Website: lowes
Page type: cart
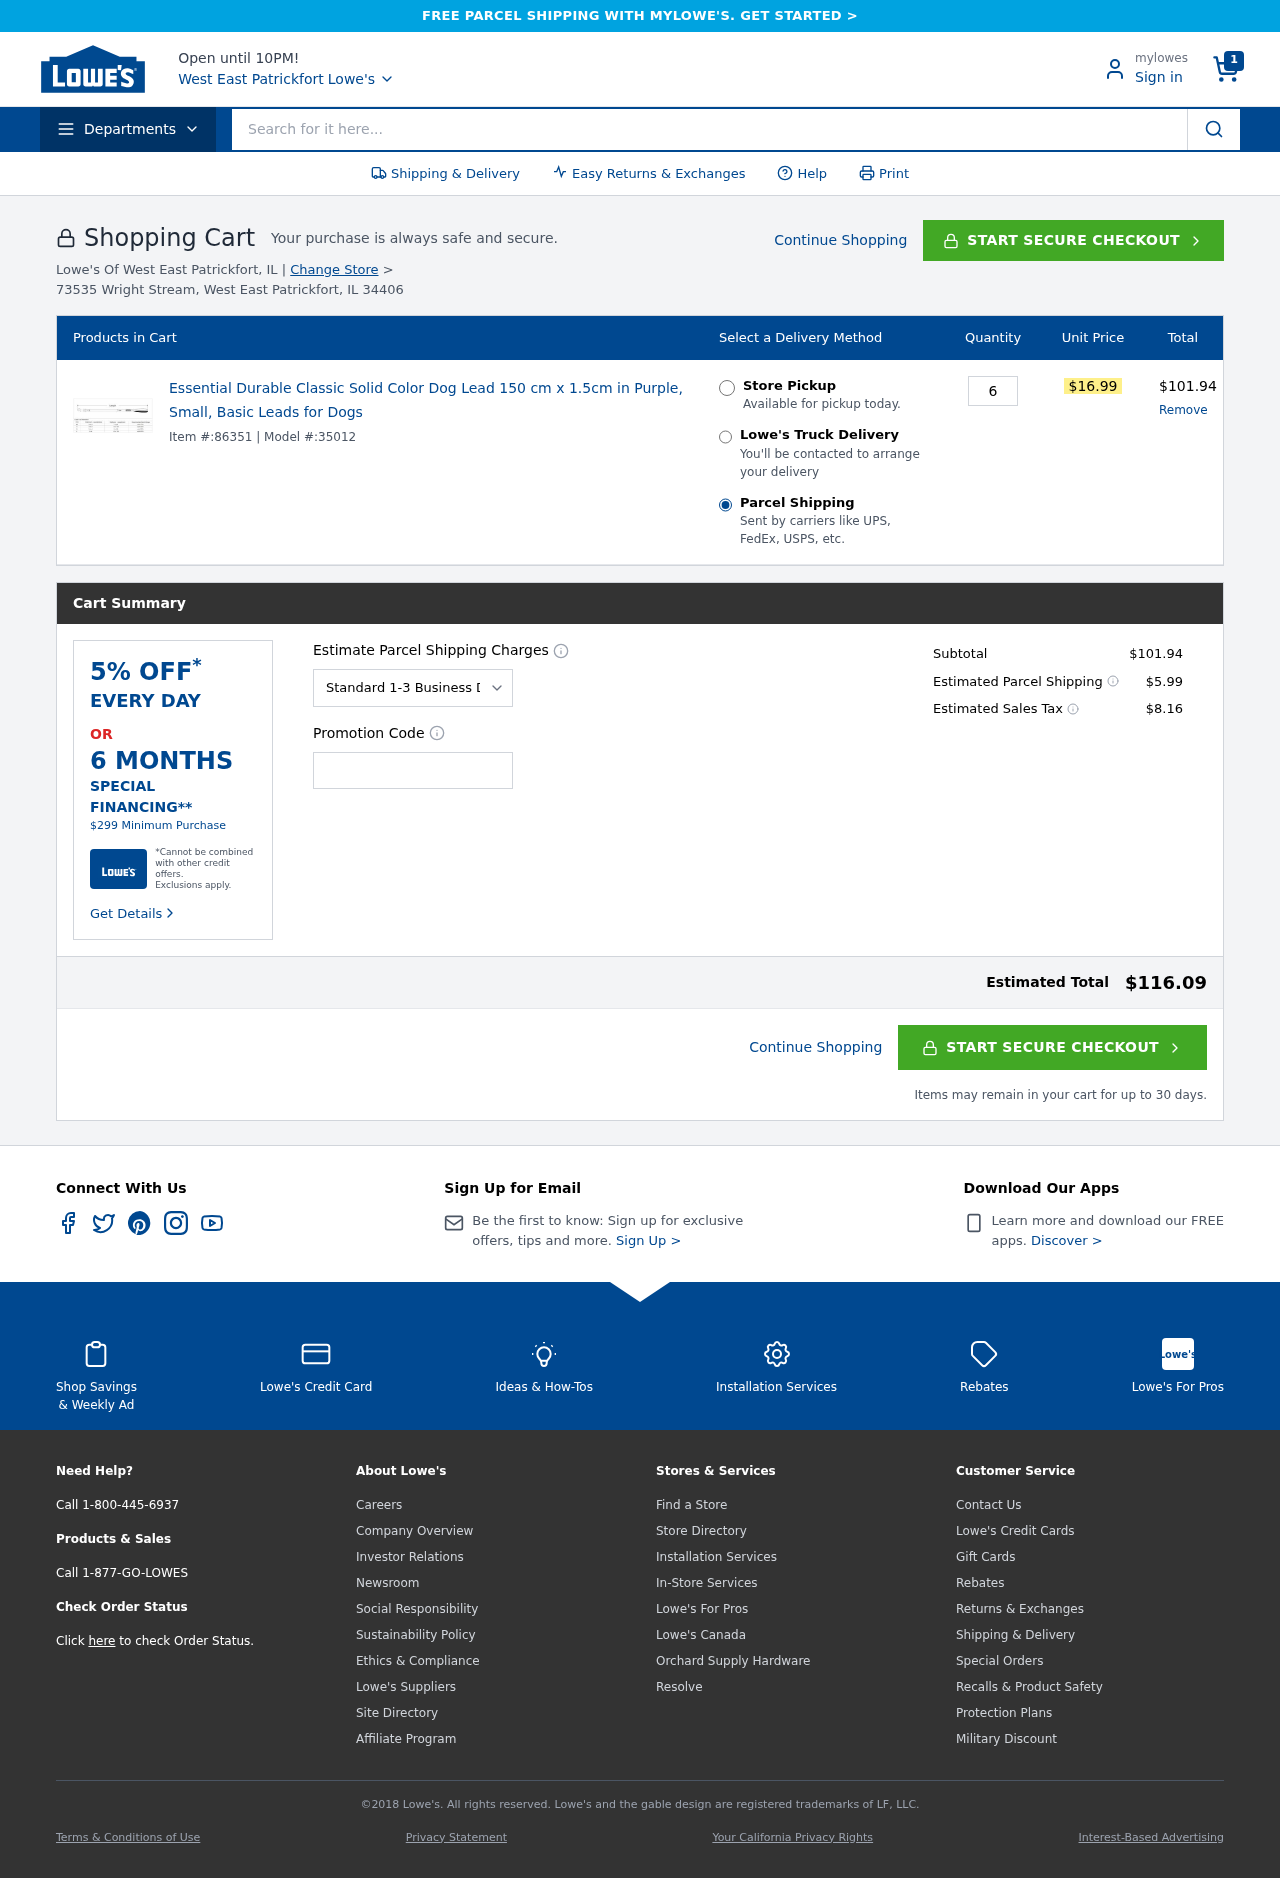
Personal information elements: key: PII_CITY
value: East Patrickfort
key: PII_CITY
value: West East Patrickfort
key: PII_POSTCODE
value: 34406
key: PII_PROMO_CODE
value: HOLIDAY20
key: PII_STREET
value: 73535 Wright Stream
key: PII_STATE_ABBR
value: IL
Product elements: key: PRODUCT1_NAME
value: Essential Durable Classic Solid Color Dog Lead 150 cm x 1.5cm in Purple, Small, Basic Leads for Dogs
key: PRODUCT1_PRICE
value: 16.99
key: PRODUCT1_QUANTITY
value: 6
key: PRODUCT1_MODEL
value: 35012
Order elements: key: ORDER_NUM_ITEMS
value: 1
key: ORDER_ITEM_ID
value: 86351
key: ORDER_LINE_TOTAL
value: $101.94
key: ORDER_SUBTOTAL
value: $101.94
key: ORDER_SHIPPING_COST
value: $5.99
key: ORDER_TAX
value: $8.16
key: ORDER_TOTAL
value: $116.09
Search elements: key: HEADER_SEARCH
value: Search for it here...